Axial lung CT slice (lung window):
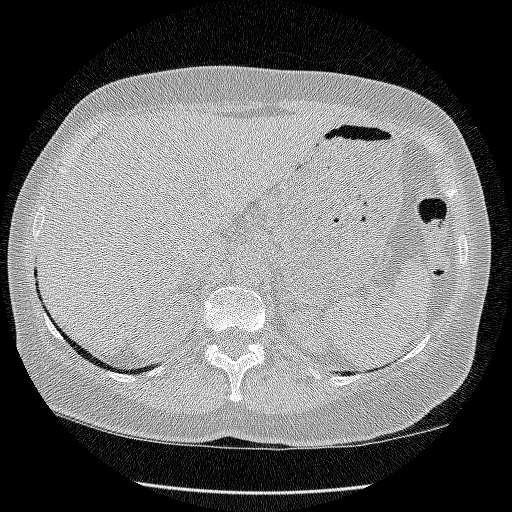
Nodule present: no